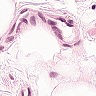
Metastatic tissue present: no